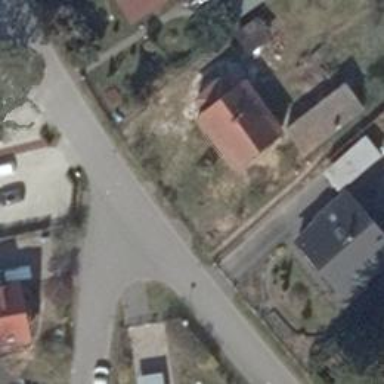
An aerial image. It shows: Footway.